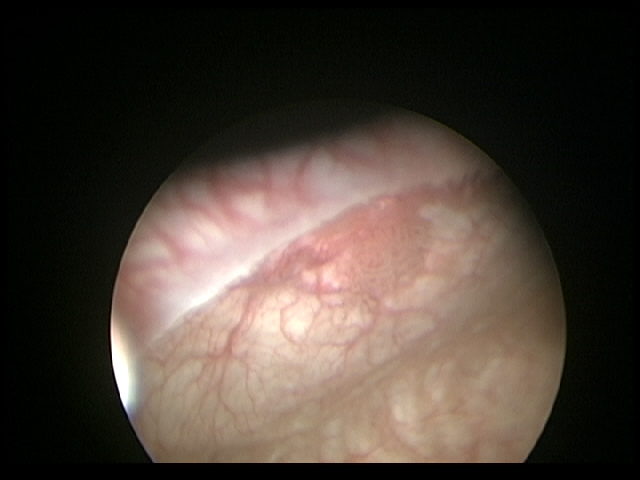
Modality: WLC
Class: Malignant
Subclass: HighGradePapillary
Lesion: L1
Stage: T1
Morphology: Papillary
Bladder cancer association: Yes